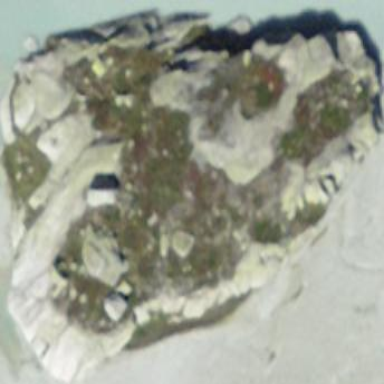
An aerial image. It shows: Landscape dominated by bare rock.